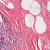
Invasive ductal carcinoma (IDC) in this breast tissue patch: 0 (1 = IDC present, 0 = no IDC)